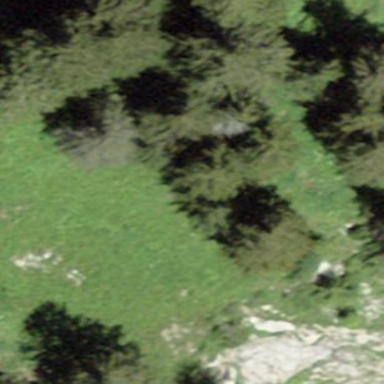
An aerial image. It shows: Forest area.